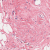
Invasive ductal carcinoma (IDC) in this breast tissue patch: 0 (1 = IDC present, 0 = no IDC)